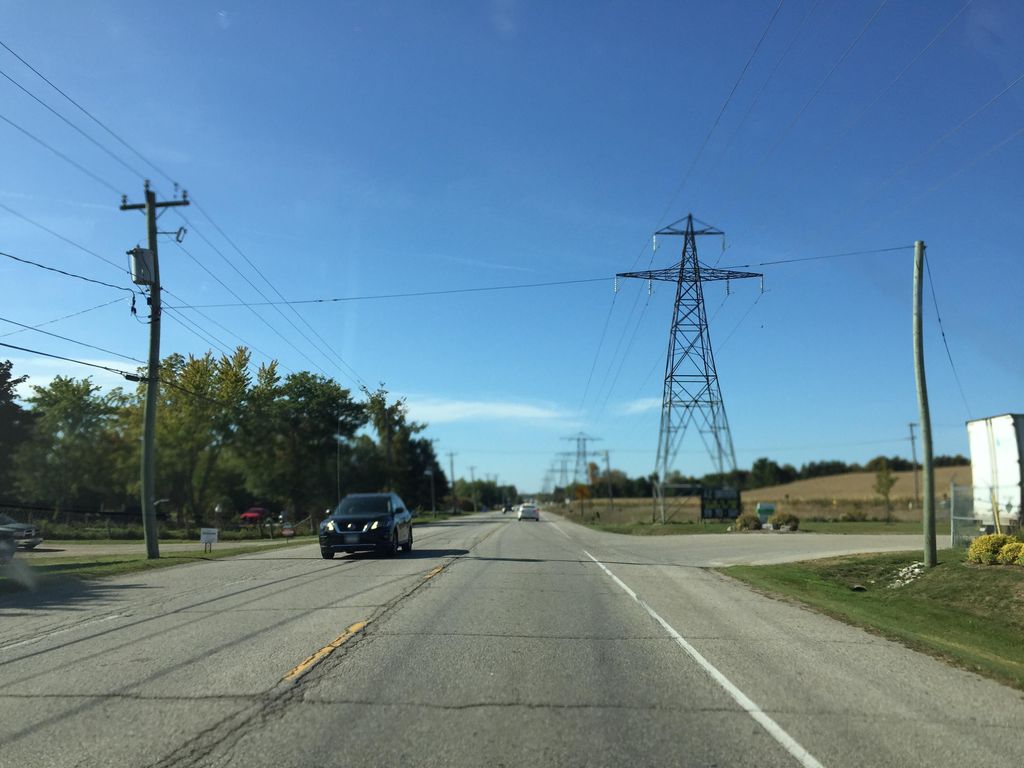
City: kitchener-waterloo